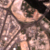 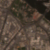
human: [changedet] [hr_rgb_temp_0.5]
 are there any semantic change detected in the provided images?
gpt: The area appears the same.